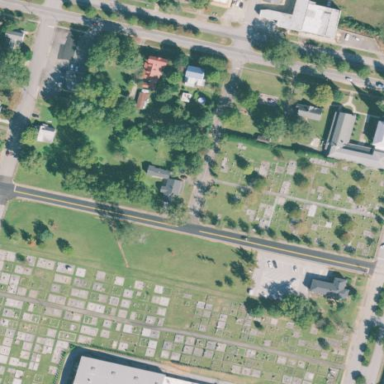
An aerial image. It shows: Graveyard.